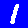
Digit: 1